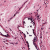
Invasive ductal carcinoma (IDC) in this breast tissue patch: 0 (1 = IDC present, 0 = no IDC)